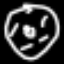
Label: clock